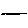
Label: line